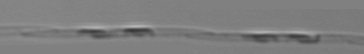
Label: Pseudo-nitzschia